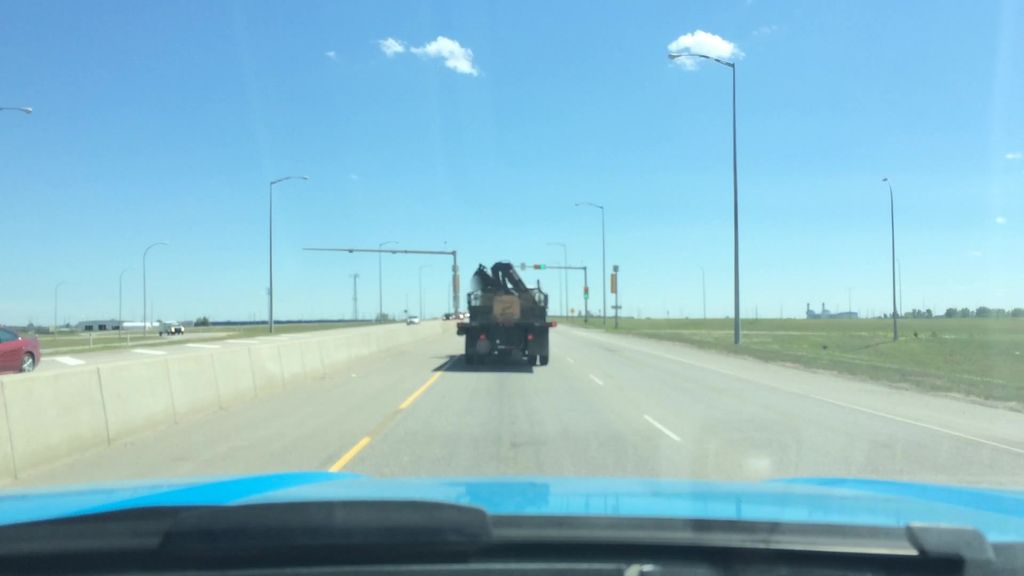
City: calgary